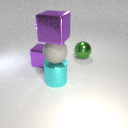
large cyan metal cylinder in front of large green metal sphere